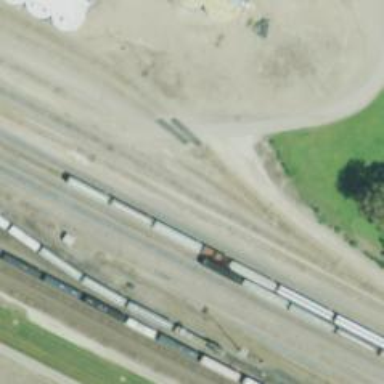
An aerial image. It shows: Railway level crossing.